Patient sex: M
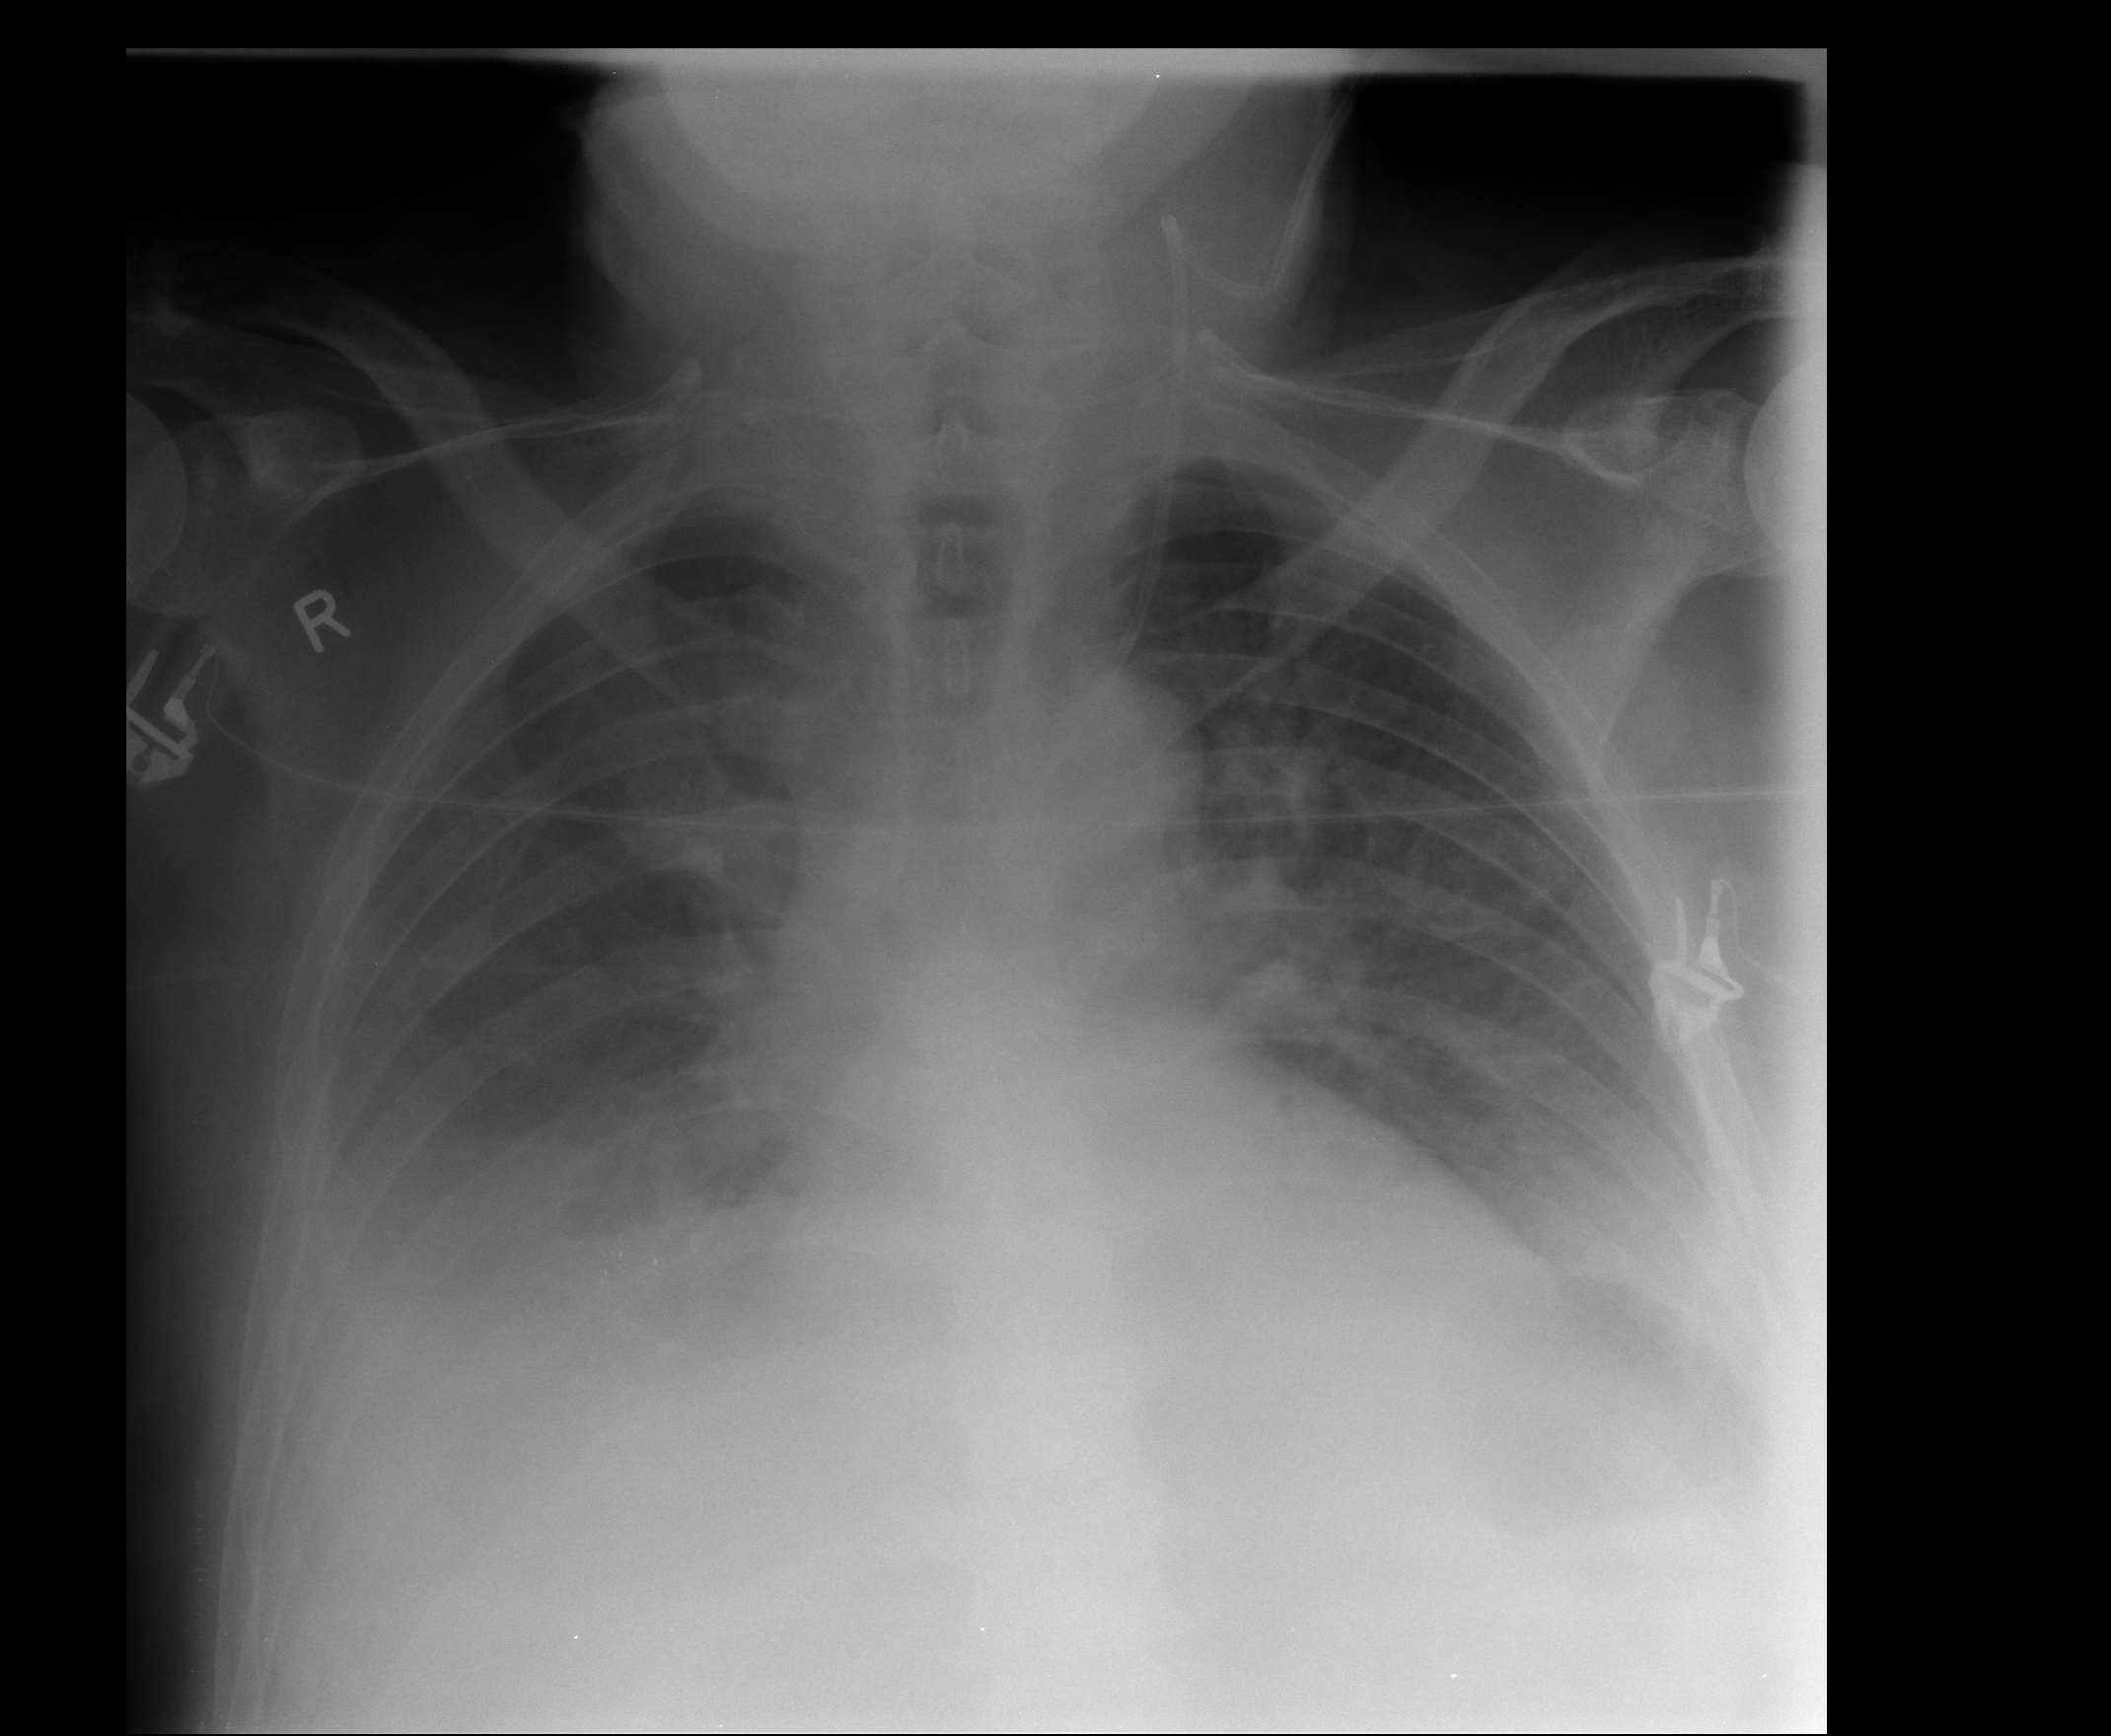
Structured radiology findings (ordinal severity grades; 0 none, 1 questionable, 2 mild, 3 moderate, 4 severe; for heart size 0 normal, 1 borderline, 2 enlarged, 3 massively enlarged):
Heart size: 1
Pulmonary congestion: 2
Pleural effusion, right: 3
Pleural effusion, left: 3
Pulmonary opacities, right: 1
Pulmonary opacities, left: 0
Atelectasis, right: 3
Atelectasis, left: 3